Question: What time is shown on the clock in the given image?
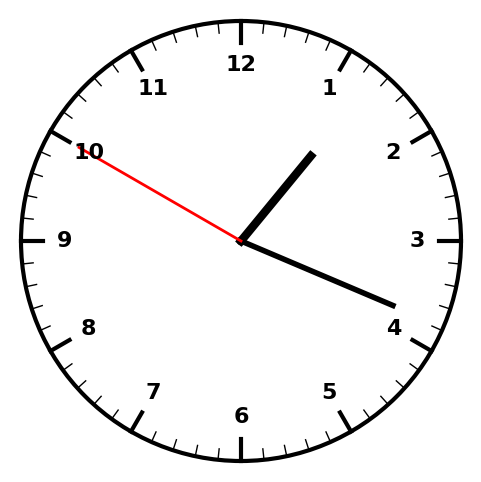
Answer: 01:18:50